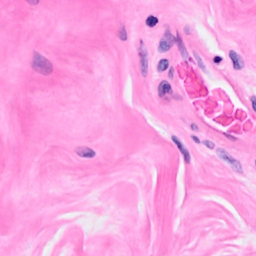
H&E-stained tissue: Breast